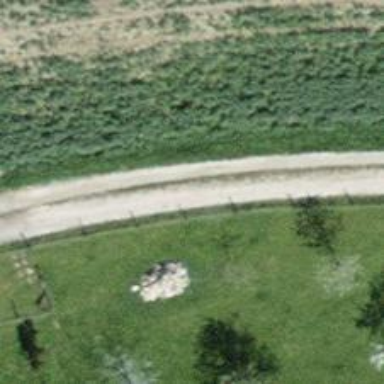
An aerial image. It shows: Compacted track with grade2 level.